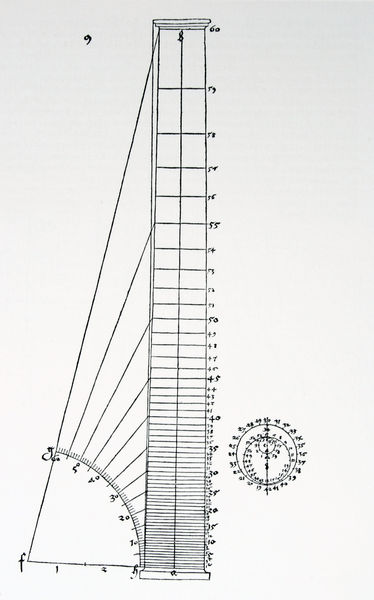
Titel: Unterweisung der Messung, 3. Buch: Von den Körpern, Das Prinzip konstanter Sehwinkel, Vorbereitung der gewundenen Säule
Künstler: Albrecht Dürer
Standort: viele Standorte
Institution: Seriendruck
Schlagwörter: dreieck, grau, schwarz, skizze, säule, weiss, zeichnung, blick, architektur, bild, brücke, sonne, renaissance, kreis, rund, turm, schrift, papier, ecke, ansicht, perspektive, flächen, linien, detail, zahlen, ziffern, gerade, uhr, tiefe, ring, striche, rechtecke, segment, höhe, rechteck, strahlen, linie, gerät, technik, schwarzweiss, seite, strich, strahl, kreise, beschriftung, entwurf, schema, kreisbogen, viertelkreis, kurve, geometrisch, zahl, konstruktion, grad, plan, dürer, lineal, drehung, repro, geometrie, quadrat, netz, zeiger, raster, wissenschaft, aufbau, maßstab, winkel, distanz, exakt, länge, berechnung, mass, skala, dessin, maße, mathematik, proportion, projektion, messlatte, einteilung, theorie, messung, senkrechte, technisch, staffelung, abstand, zirkel, albrecht dürer, kompass, sonnenuhr, entfernung, anzeige, masseinheit, messen, breite, perspective, humanismus, radius, physik, naturwissenschaft, mathematisch, scan, abstände, durchmesser, ausrechnen, angle, document, sinus, winkelmesser, libri, kresie, maßgenau, winkelmass, zahlenfolge, mesure, science, 3, 4, f, 9, 2, 5, 1, leonardo davinci, maststab, höhengradmesser, höhengrad, échelle, technique, gradmesser, gradzahlen, höhenwinkel, kosinus